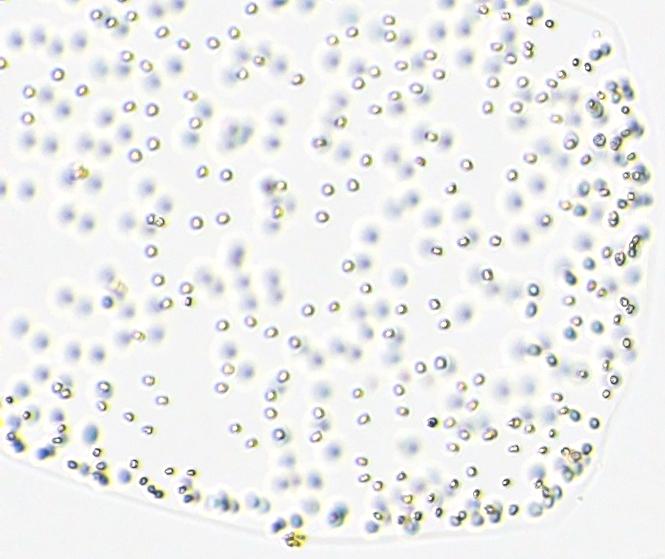
Label: Phaeocystis